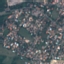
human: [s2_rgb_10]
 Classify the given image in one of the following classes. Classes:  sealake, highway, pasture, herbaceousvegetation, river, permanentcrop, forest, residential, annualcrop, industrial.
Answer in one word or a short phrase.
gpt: Residential